Aerial crown-view tile of a tropical tree (Barro Colorado Island, Panama), acquired 20241112:
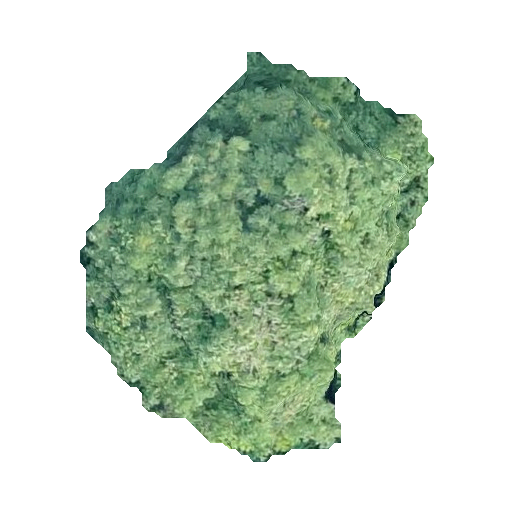
Species: Handroanthus guayacan
GBIF accepted scientific name: Handroanthus guayacan
Crown area: 143.223 m²